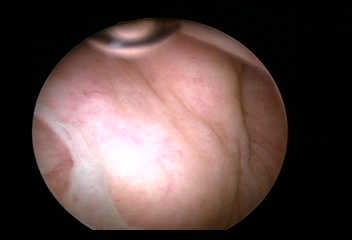
Modality: WLC
Class: Foreign bodies
Subclass: AirBubble
Bladder cancer association: No
Annotated structures: Air bubble